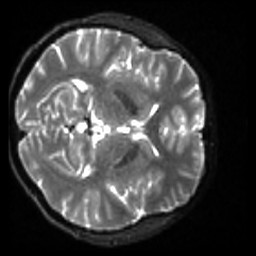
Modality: sbref
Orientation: axial
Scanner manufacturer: siemens
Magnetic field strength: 3 T
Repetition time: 4 s
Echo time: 0.0594 s